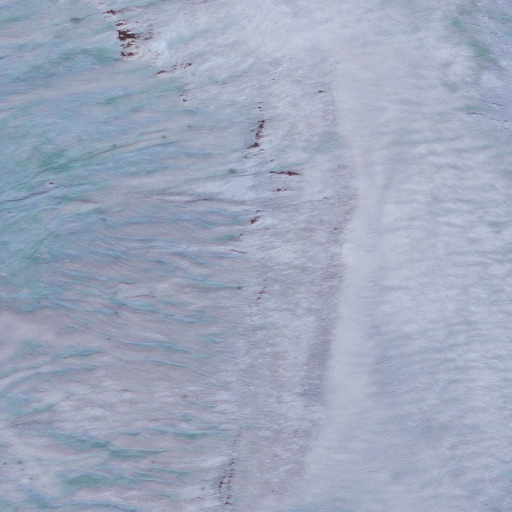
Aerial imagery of mountain in Alaska named Aghileen Pinnacles containing only unknown